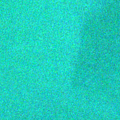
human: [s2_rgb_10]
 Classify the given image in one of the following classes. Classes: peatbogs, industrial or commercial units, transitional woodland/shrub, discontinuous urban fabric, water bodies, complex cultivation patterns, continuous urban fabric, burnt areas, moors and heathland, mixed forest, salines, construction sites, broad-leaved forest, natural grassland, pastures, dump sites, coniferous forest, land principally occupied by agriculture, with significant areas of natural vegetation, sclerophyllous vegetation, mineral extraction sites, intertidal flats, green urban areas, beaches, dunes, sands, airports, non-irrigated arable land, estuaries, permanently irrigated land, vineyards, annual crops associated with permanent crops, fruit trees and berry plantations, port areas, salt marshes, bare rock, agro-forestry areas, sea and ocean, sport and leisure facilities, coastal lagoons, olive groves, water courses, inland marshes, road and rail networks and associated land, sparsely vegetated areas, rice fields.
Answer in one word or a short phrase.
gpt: sea and ocean